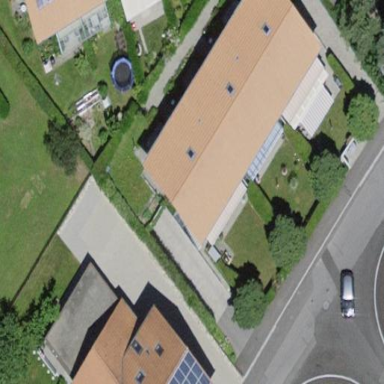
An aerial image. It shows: Terrace building.